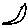
Label: moon